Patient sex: M
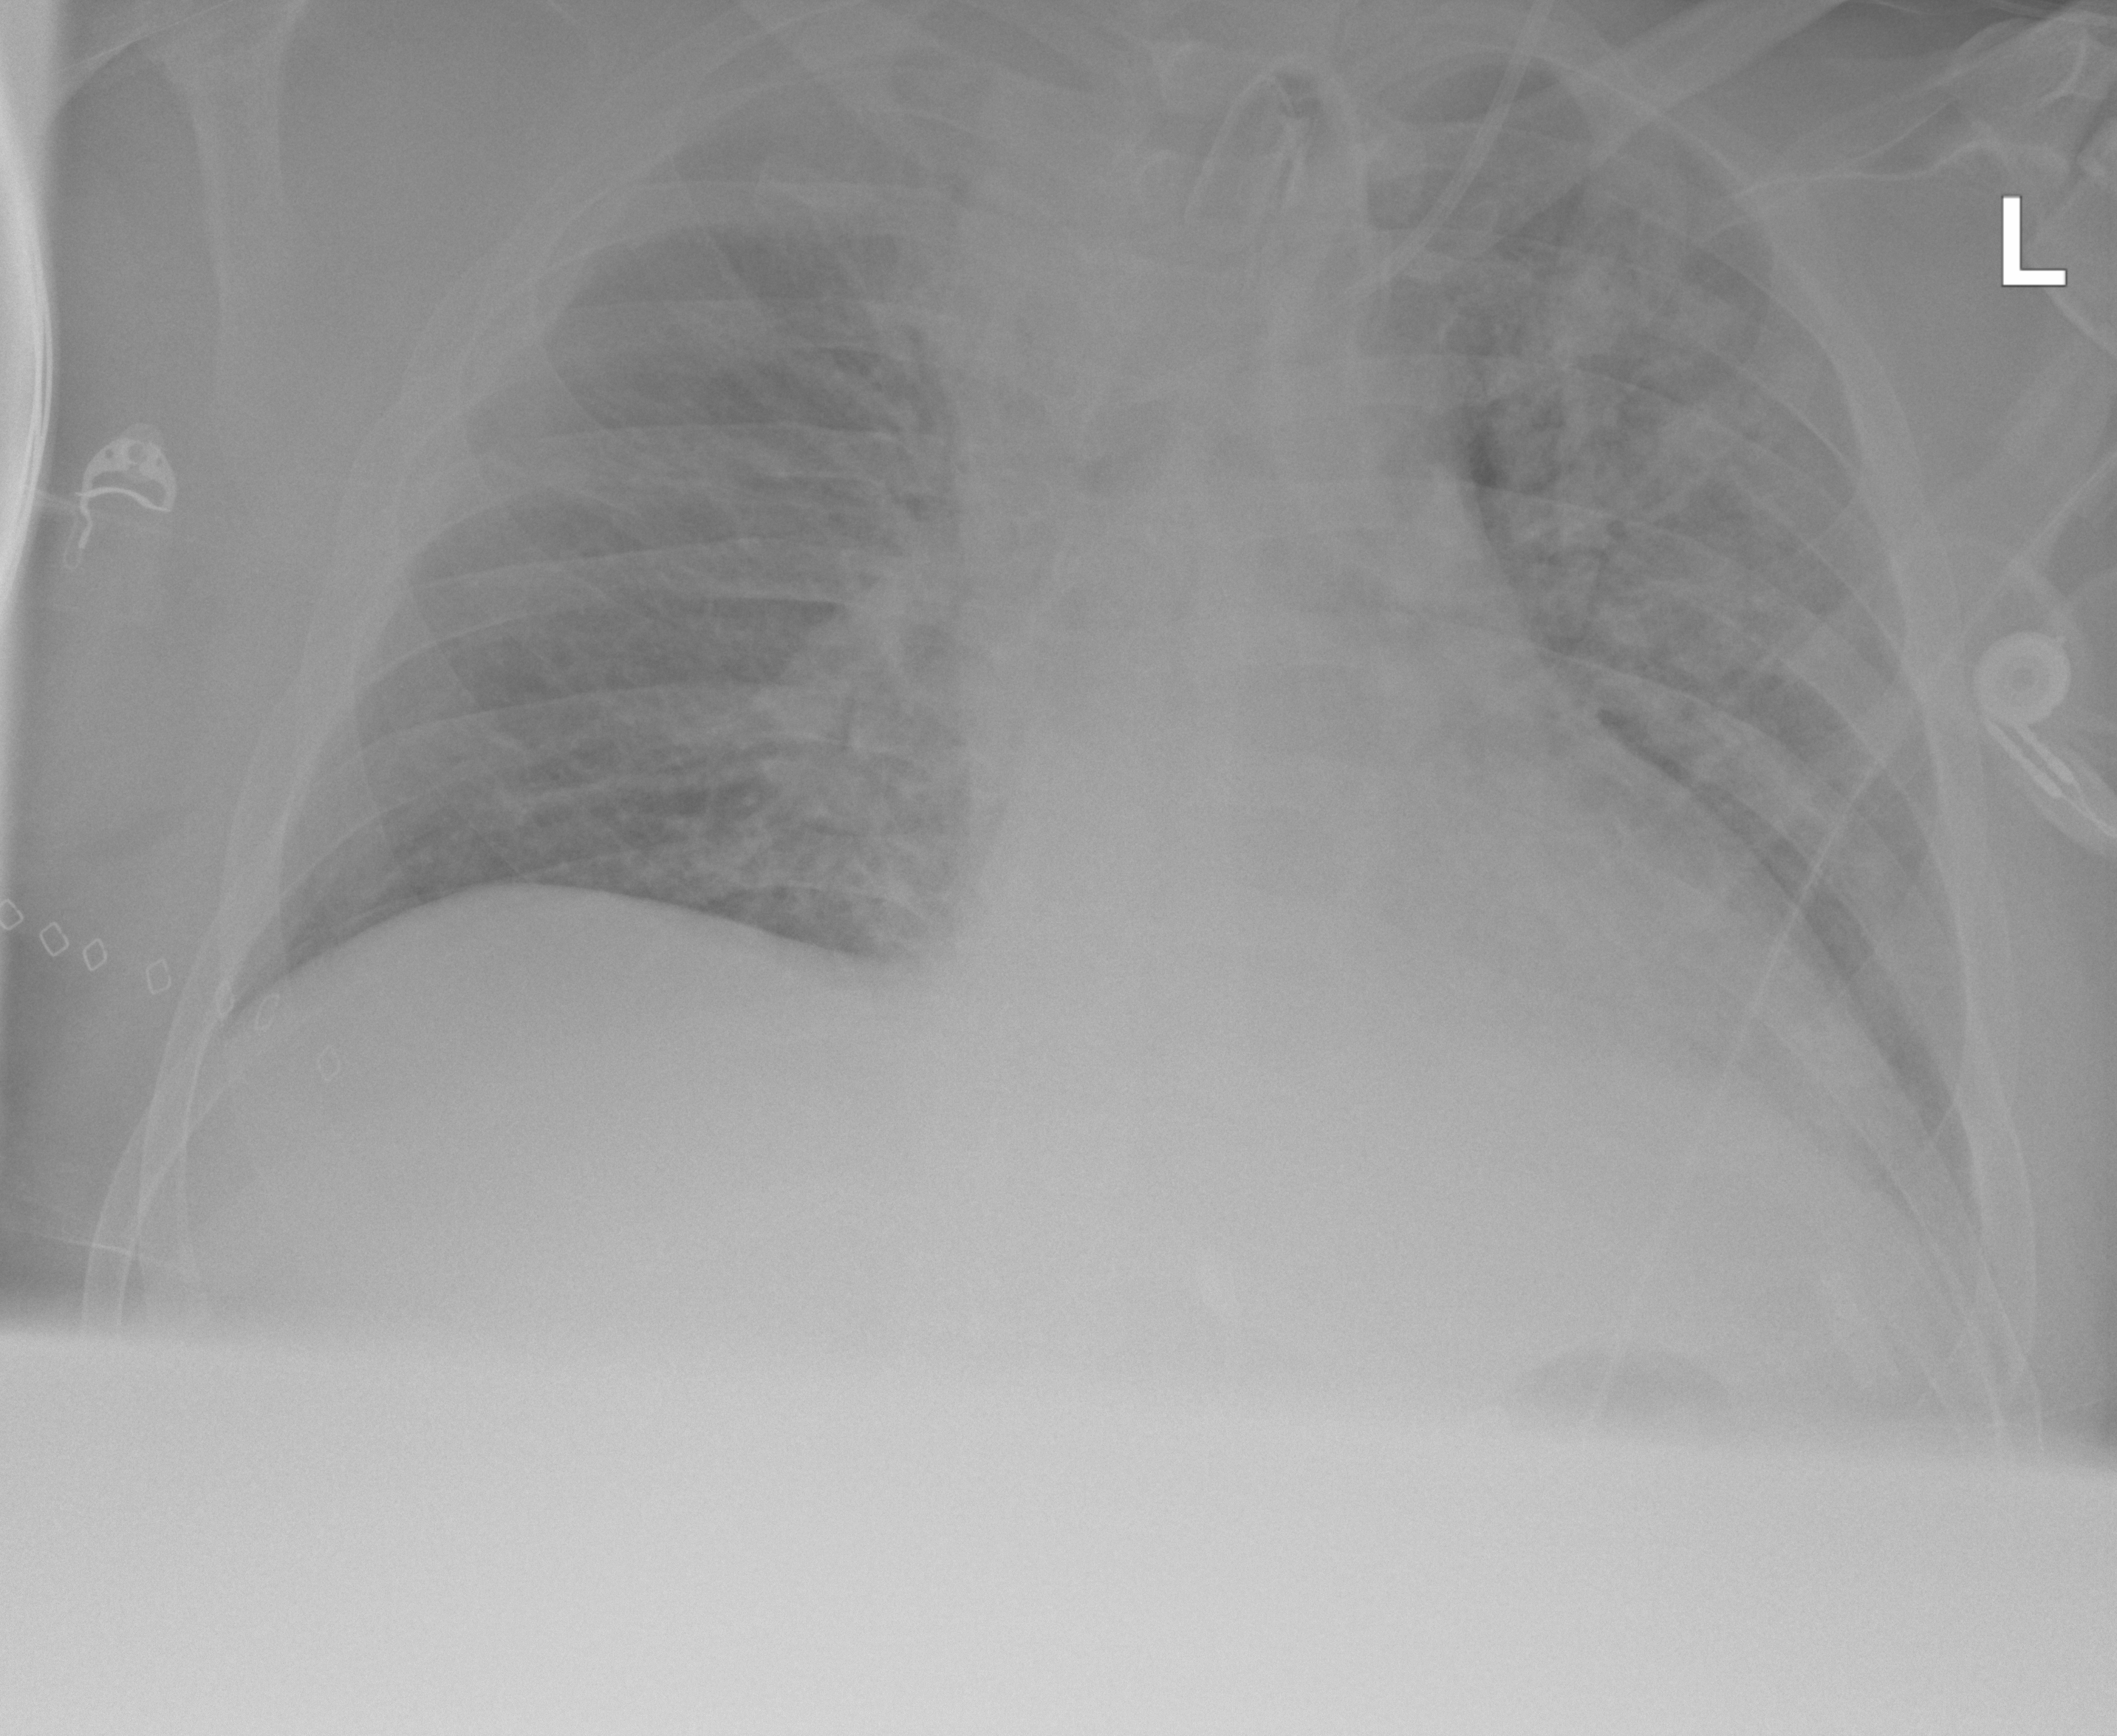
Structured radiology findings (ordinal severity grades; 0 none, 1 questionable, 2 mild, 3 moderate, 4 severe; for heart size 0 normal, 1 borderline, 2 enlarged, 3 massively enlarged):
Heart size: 2
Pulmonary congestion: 2
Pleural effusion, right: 1
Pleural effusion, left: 1
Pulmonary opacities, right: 2
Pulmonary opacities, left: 2
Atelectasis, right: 2
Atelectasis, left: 2